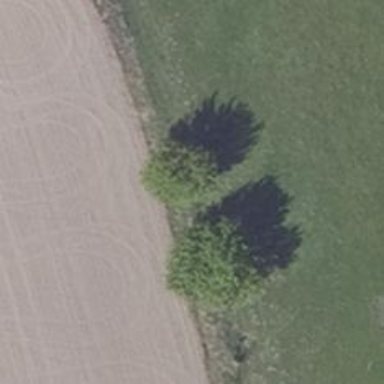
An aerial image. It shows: Deciduous broadleaved tree.